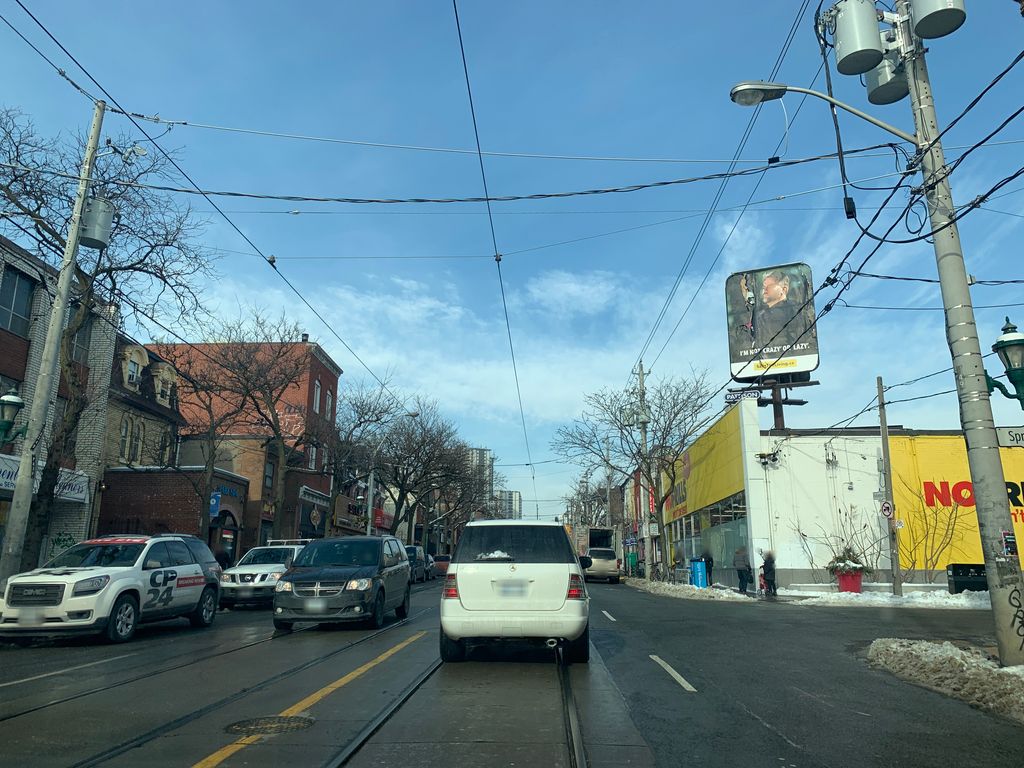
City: toronto